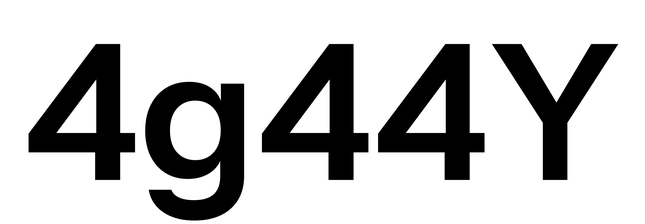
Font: InstrumentSans_SemiBold